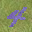
Label: 4